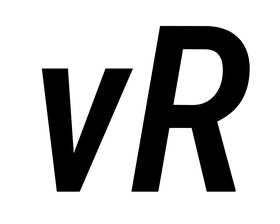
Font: Roboto-Italic_Condensed_Medium_Italic